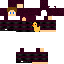
A male human skin with dark skin, wearing brown long hair dressed in a red hoodie and black pants, featuring a closed mouth.